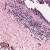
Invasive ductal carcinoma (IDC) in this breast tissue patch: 0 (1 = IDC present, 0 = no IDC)